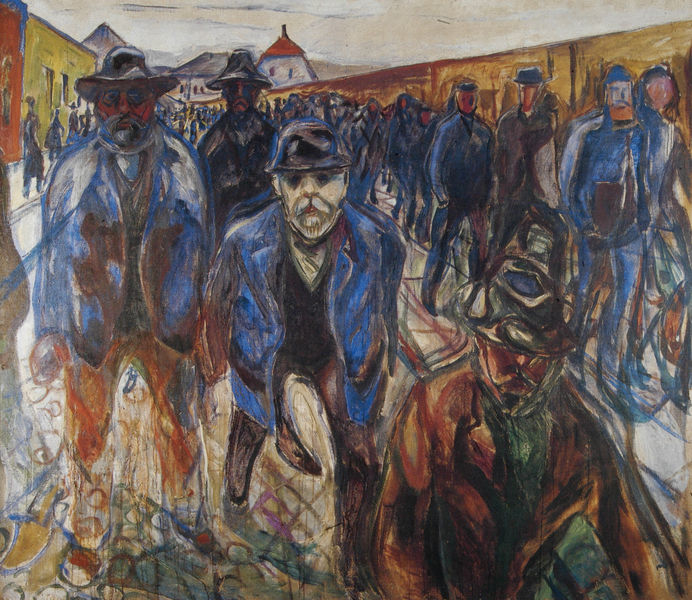
Titel: Arbeiter auf dem Heimweg
Künstler: Edvard Munch
Standort: Oslo
Institution: Munch-Museet
Schlagwörter: blau, dunkel, gruppe, himmel, gelb, menschen, ocker, braun, bunt, grau, hintergrund, hut, hüte, männer, schwarz, strasse, szene, weiss, blick, dach, haus, rot, weg, beige, menge, anzug, bart, bärte, hemd, hose, schnurrbart, wand, augen, stein, steine, häuser, figur, düster, fassaden, perspektive, pflaster, modern, zug, mauer, fabrik, arbeiter, schnurbart, maler, tiefe, silouetten, flucht, gehsteig, munch, gehweg, pflasterstein, brille, demonstration, jacken, norwegen, menschenschlange, helm, menschenmenge, edvard munch, helme, verschwommen, gefängnis, jakett, schemen, nein, wall, zeichnunh, edvard, häftlinge, verwirrend, tunnelblick, anstellen